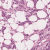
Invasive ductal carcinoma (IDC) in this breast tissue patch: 1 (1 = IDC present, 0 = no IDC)